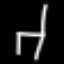
Label: chair